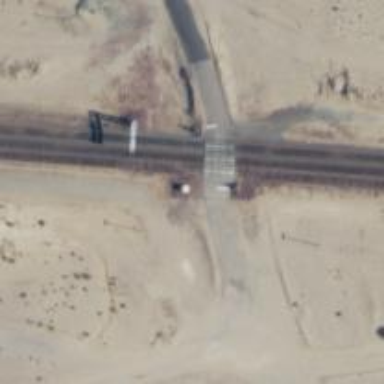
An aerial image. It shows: Railway signal.